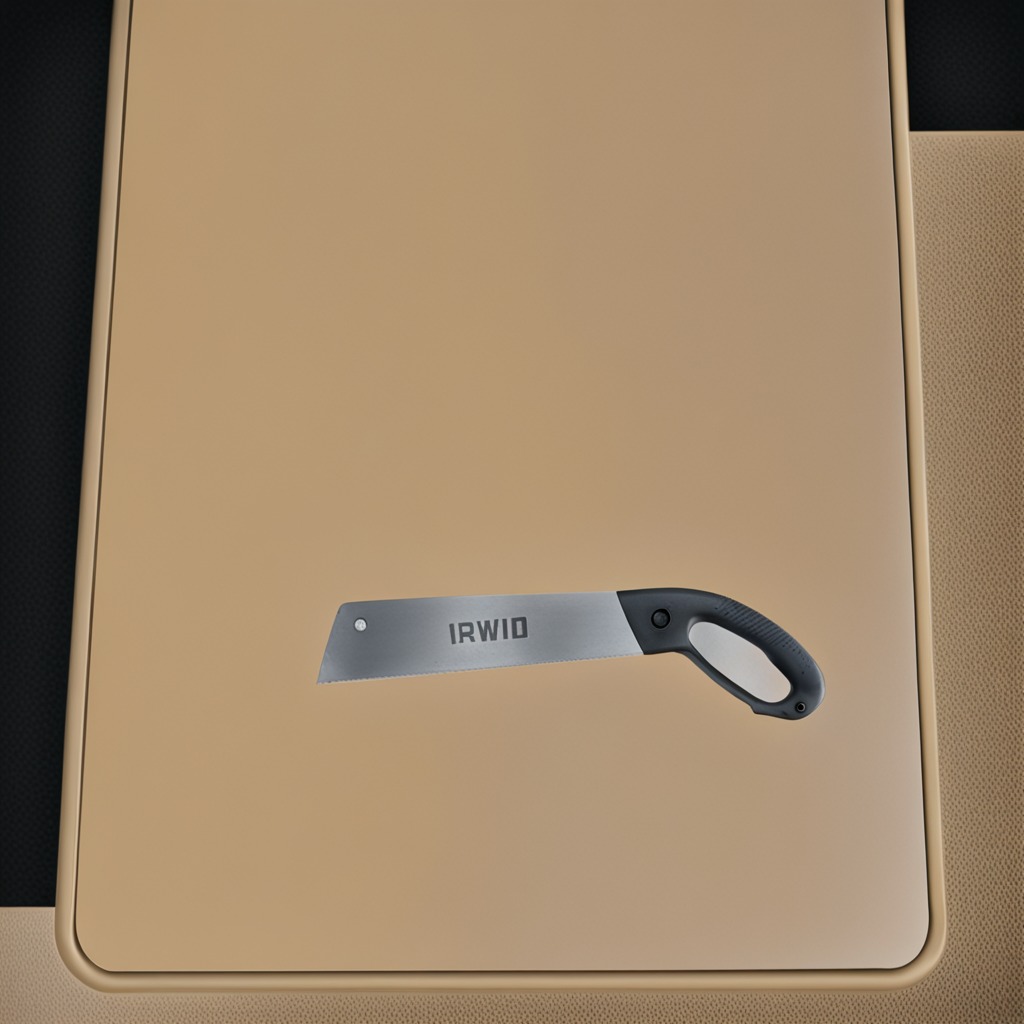
A metal saw is lying on a clean utility table in a temporary outdoor tool station afternoon light present textured surface.